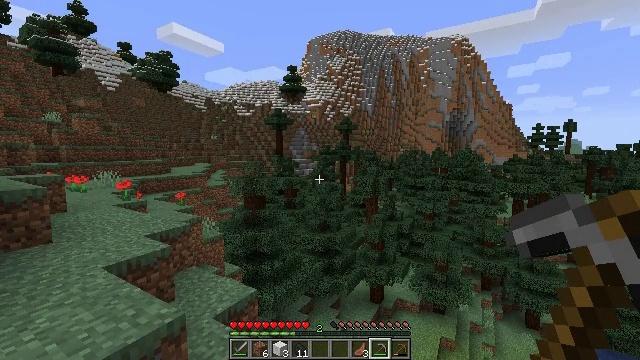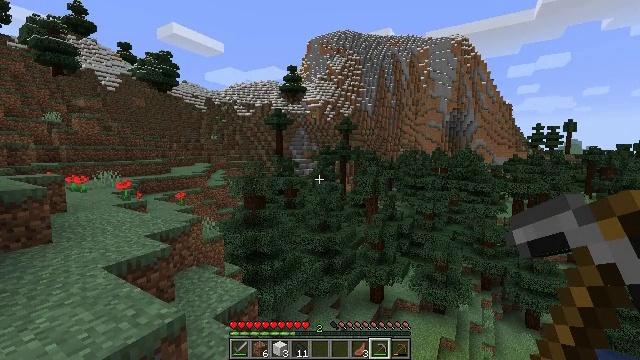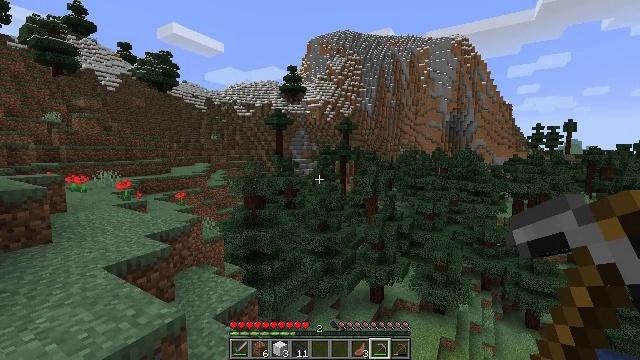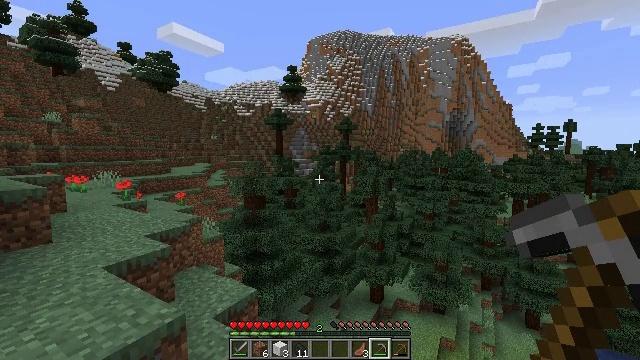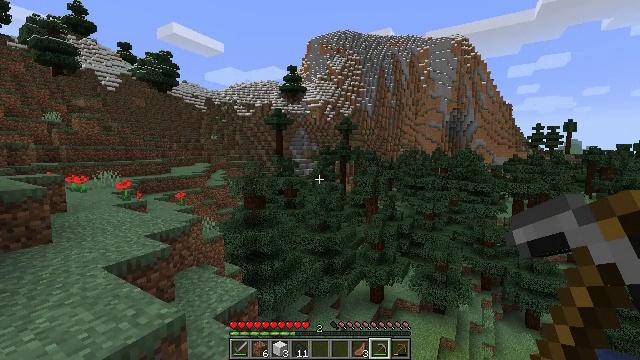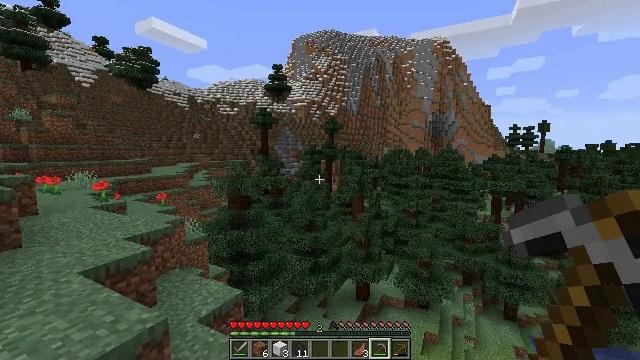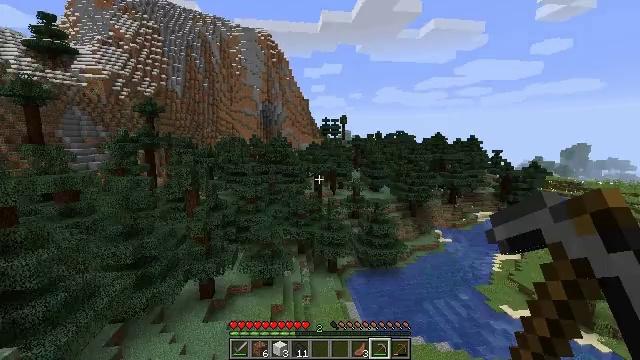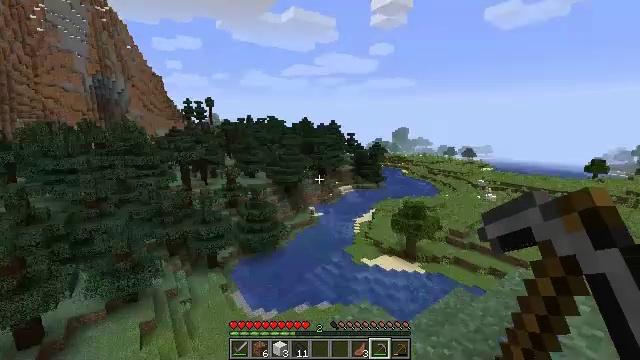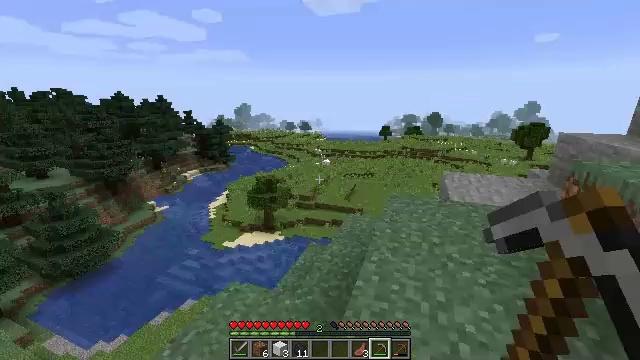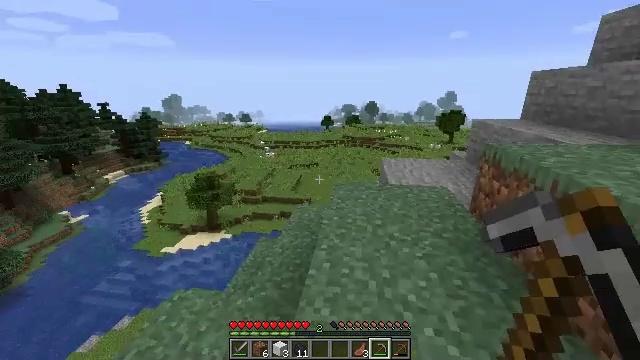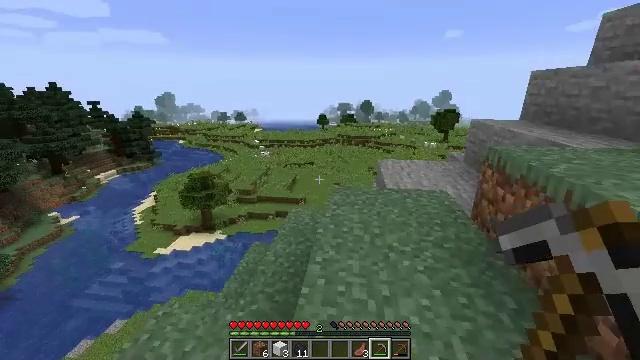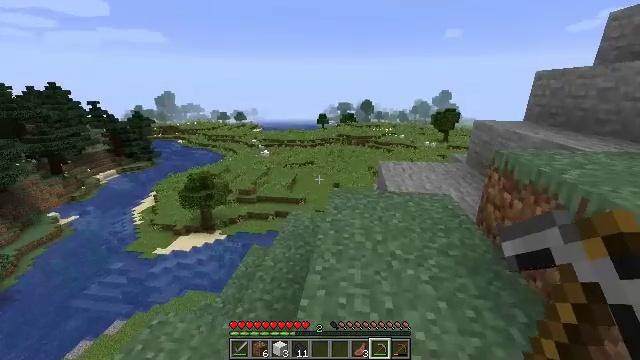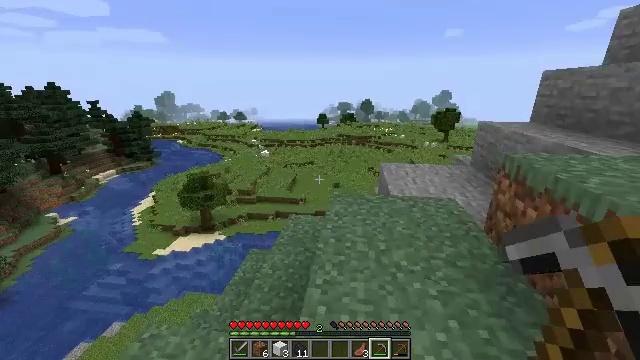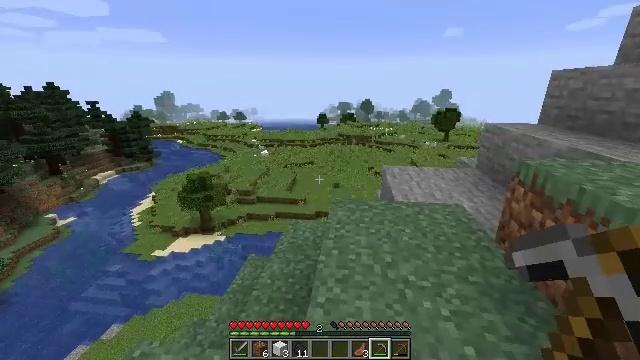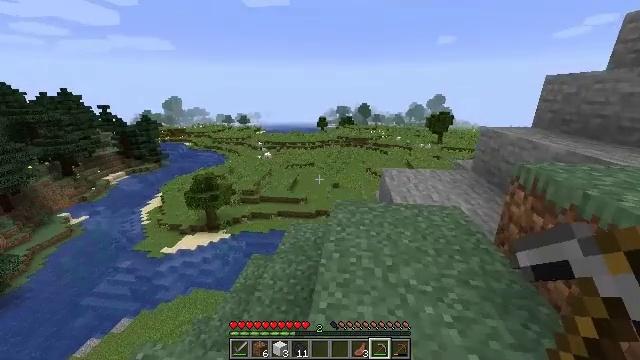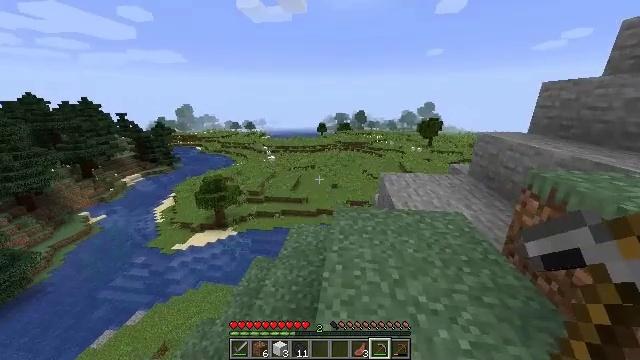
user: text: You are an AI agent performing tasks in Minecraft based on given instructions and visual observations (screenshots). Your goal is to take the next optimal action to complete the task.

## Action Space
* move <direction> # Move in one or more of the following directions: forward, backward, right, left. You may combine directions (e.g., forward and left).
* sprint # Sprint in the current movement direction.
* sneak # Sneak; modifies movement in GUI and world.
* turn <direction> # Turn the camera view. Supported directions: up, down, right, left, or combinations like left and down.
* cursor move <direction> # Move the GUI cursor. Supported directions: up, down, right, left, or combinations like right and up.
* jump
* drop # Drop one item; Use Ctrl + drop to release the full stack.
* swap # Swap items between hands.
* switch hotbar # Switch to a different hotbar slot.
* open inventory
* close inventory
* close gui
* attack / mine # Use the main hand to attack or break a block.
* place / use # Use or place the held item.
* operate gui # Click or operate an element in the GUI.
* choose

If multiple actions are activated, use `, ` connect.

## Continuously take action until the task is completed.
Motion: motion action
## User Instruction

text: Hunt fish.
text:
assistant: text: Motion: no_op
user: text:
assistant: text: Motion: no_op
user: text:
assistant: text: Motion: no_op
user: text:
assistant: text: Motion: no_op
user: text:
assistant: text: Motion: turn right
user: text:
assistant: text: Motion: turn right and down
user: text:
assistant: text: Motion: turn right and down
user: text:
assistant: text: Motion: turn right and down
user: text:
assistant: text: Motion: move forward, turn right and down
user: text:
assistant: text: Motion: move forward, turn right
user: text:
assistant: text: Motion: move forward
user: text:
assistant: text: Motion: no_op
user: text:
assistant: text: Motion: move forward
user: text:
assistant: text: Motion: move forward
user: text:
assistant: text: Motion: move forward
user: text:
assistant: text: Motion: move forward
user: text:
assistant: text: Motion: move forward
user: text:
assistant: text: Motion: move forward
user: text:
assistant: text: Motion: move forward
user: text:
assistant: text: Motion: move forward
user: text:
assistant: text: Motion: move forward, turn right
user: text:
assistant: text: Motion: move forward, turn right and down
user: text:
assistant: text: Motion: move forward, turn right and down
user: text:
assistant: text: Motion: move forward and move right, turn right
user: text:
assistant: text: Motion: move forward and move right, turn right
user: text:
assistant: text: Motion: move forward and move right
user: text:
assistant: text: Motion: move forward and move right
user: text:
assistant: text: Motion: move forward
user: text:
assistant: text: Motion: move forward
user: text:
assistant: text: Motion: move forward, turn right and down